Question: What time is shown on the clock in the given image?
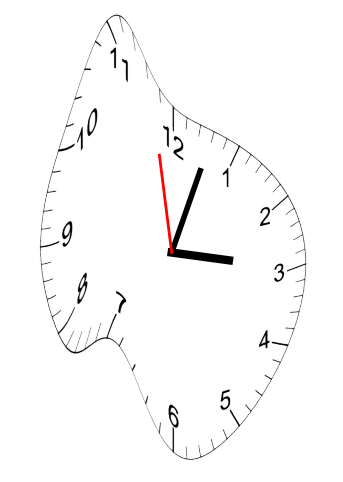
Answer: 03:02:58